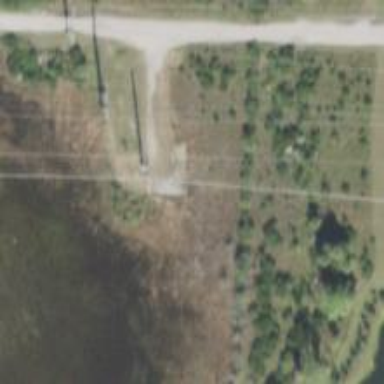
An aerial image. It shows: Power pole.